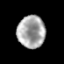
Tissue: prostate
Cell type: T cells
Senescence score: 0.3141
Nuclear area (px): 881
Mean DAPI intensity: 166.648